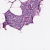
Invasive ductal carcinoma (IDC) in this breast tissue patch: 1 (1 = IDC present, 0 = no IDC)